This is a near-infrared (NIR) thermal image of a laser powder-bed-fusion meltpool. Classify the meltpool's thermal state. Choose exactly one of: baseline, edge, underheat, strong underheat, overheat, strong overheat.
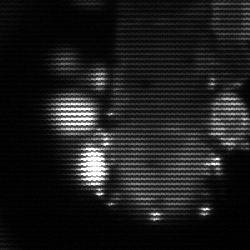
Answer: strong underheat